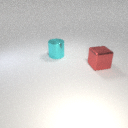
large red metal cube to the right of large cyan metal cylinder